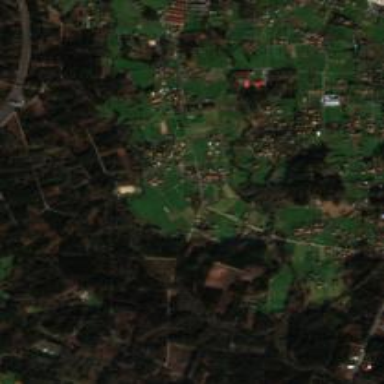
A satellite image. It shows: Small hamlet.